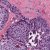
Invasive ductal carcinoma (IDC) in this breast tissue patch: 0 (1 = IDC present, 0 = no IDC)